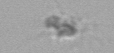
Label: detritus